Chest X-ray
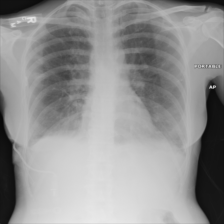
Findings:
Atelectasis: negative
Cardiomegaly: negative
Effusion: negative
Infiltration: positive
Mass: negative
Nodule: negative
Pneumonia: negative
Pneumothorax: positive
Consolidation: negative
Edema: negative
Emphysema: negative
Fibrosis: negative
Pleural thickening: negative
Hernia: negative